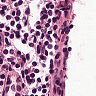
Metastatic tissue present: no